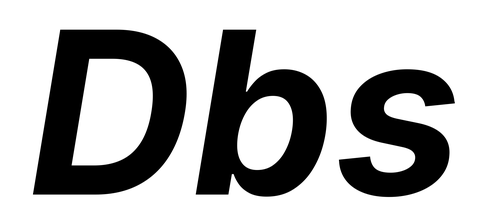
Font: Inter-Italic_Bold_Italic